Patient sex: M
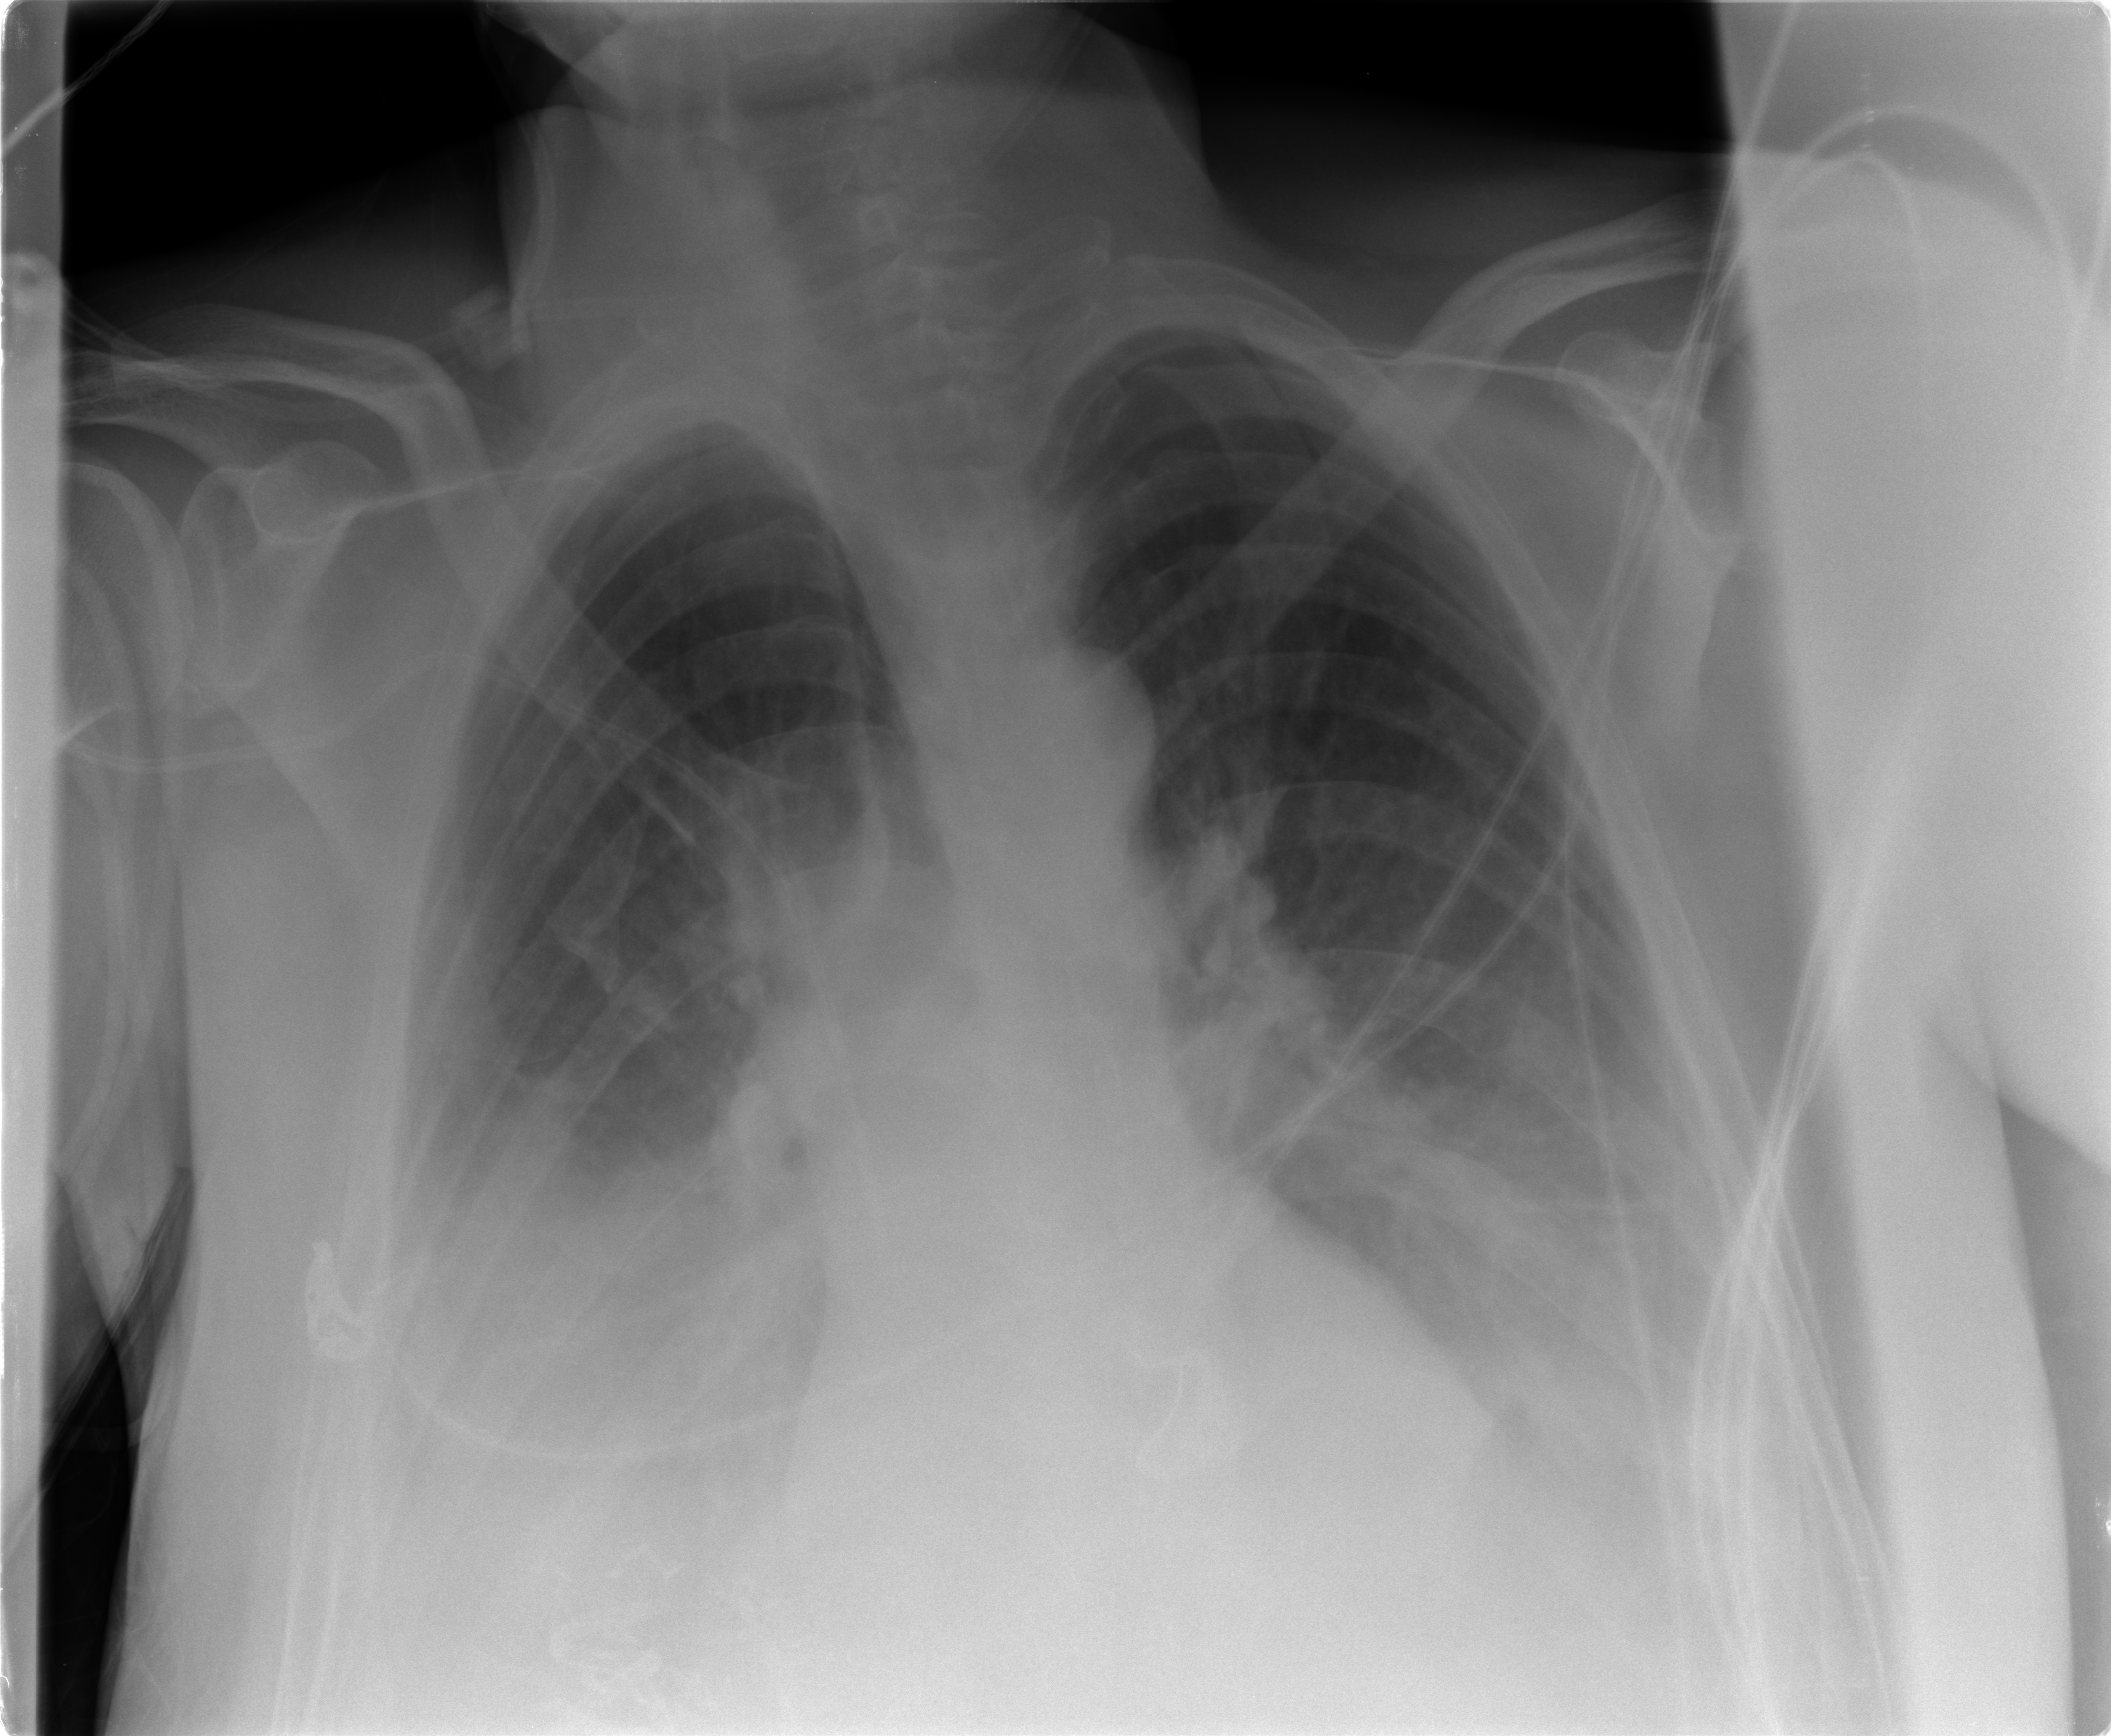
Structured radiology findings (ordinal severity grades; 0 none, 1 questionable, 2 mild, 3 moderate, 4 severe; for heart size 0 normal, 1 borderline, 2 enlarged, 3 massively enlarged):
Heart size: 0
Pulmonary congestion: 2
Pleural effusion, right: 2
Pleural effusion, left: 2
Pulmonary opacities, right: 0
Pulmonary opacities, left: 0
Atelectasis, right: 2
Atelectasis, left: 0